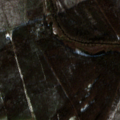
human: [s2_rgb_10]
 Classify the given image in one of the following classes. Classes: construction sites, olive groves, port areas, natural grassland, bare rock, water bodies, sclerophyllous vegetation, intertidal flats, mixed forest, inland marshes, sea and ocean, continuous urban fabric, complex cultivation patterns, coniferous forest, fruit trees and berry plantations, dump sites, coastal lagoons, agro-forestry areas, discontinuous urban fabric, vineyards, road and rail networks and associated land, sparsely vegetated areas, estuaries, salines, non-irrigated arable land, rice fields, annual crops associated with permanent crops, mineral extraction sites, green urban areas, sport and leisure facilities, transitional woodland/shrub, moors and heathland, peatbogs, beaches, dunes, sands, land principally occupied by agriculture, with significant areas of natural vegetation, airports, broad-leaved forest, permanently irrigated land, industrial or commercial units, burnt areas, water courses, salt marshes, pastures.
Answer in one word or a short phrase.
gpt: non-irrigated arable land, broad-leaved forest, transitional woodland/shrub